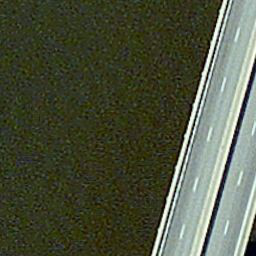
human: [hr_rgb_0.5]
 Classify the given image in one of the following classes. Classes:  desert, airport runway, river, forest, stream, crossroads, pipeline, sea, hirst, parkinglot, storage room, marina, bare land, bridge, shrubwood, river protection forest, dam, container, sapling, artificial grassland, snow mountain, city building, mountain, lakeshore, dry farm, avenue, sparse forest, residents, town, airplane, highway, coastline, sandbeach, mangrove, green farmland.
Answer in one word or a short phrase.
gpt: bridge